Aerial crown-view tile of a tropical tree (Barro Colorado Island, Panama), acquired 20241216:
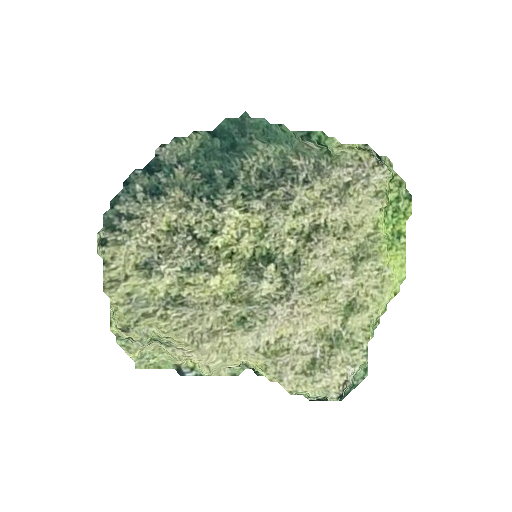
Species: Quararibea asterolepis
GBIF accepted scientific name: Quararibea asterolepis
Crown area: 97.184 m²